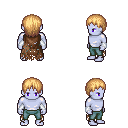
a pixel art fantasy rpg character, male body template, dark elf, purple skin, brown tattered cape, teal pants, light blonde plain hairstyle, white cloth bracers, four views (front, back, left, right), 2x2 character sprite sheet, small pixel art, hard edges, no anti-aliasing